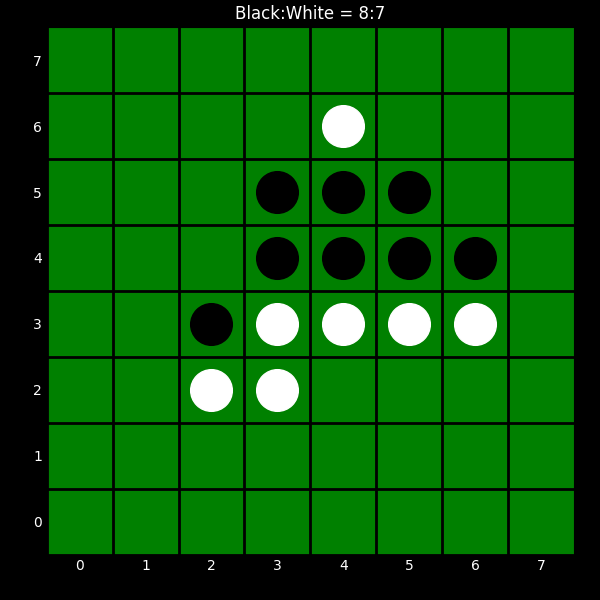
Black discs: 8
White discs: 7